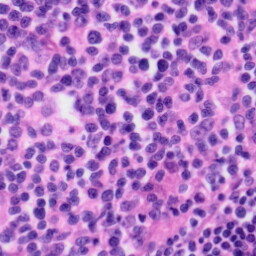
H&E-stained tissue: Tonsil